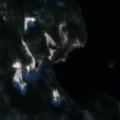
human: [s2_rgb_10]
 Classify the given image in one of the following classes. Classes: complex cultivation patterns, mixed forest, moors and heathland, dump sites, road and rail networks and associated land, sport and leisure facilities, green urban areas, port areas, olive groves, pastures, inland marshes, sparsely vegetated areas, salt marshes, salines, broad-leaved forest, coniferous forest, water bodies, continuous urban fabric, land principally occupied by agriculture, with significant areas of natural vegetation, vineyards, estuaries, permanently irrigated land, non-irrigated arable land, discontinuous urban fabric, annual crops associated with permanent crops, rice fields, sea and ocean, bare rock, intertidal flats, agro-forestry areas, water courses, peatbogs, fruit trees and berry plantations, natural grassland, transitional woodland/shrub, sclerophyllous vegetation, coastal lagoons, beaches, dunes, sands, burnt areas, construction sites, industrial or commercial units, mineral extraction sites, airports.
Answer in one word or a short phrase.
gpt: land principally occupied by agriculture, with significant areas of natural vegetation, coniferous forest, water bodies